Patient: sex F, age 34
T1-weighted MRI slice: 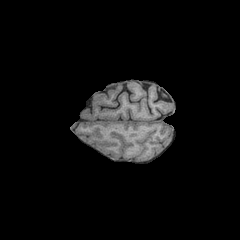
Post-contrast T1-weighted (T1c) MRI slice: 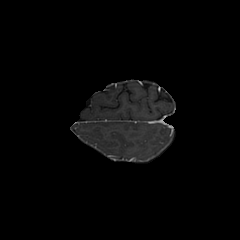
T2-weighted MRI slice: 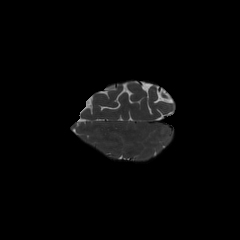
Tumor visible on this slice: no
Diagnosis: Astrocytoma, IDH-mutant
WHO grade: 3